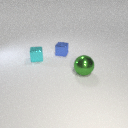
small cyan metal cube to the left of large green metal sphere